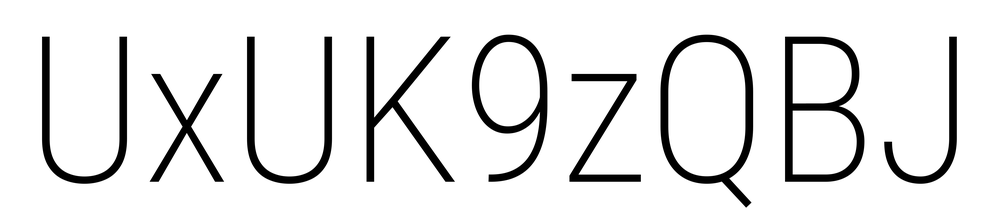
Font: Roboto_Condensed_ExtraLight